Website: walmart
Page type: billing-address
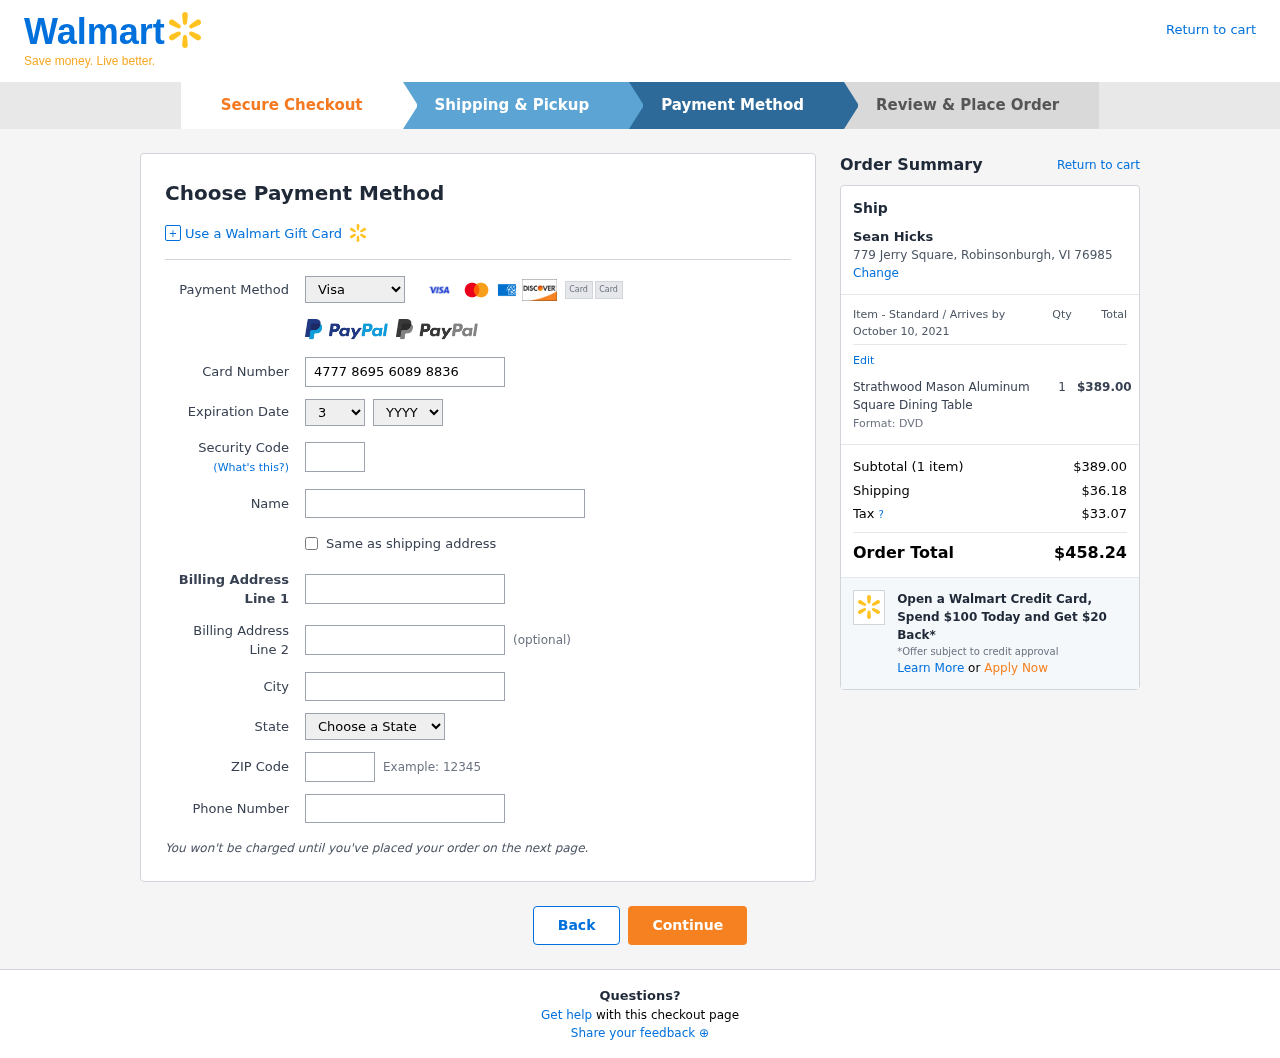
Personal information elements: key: PII_CARD_CVV
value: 339
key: PII_CARD_EXPIRY_MONTH
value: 03
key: PII_CARD_EXPIRY_YEAR
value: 30
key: PII_CARD_NUMBER
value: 4777 8695 6089 8836
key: PII_CARD_TYPE
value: Visa
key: PII_CITY
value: Robinsonburgh
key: PII_CITY_STATE_ZIP
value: Robinsonburgh, VI 76985
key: PII_FULLNAME
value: Sean Hicks
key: PII_PHONE
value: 9928732094
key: PII_POSTCODE
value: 76985
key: PII_STATE
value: VI
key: PII_STREET
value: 779 Jerry Square
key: PII_FULLNAME2
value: Sean Hicks
Product elements: key: PRODUCT1_NAME
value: Strathwood Mason Aluminum Square Dining Table
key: PRODUCT1_PRICE
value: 389
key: PRODUCT1_QUANTITY
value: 1
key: PRODUCT1_DESC
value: Format: DVD
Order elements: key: ORDER_DELIVERY_DATE
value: October 10, 2021
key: ORDER_NUM_ITEMS
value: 1
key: ORDER_SUBTOTAL
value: $389.00
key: ORDER_SHIPPING_COST
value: $36.18
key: ORDER_TAX
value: $33.07
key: ORDER_TOTAL
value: $458.24